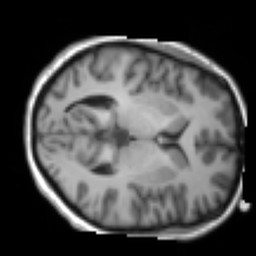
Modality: T1w
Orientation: axial